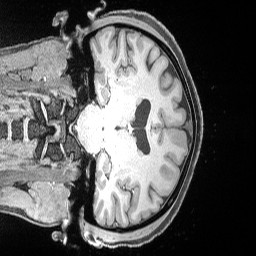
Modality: T1w
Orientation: coronal
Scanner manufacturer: siemens
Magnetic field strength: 3 T
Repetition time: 2.53 s
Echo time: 0.00169 s